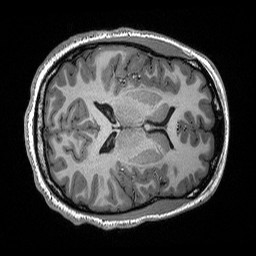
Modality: T1w
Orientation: axial
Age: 20
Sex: female
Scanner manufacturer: siemens
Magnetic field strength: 3 T
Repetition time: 2.3 s
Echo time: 0.00298 s